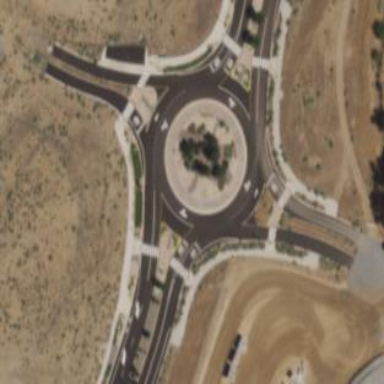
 leading to roundabout. The road has separate sidewalks."